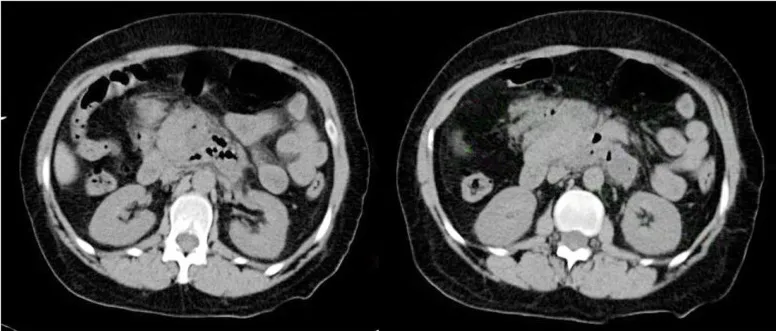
CT of the abdomen shows an abnormal, poorly defined collection (6.9 cm x 4.7 cm) of gas and inflammatory changes in the region of the head and uncinate process of the pancreas and dorsal and inferior to the body of the pancreas. A more focal (2.1 cm x 1.9 cm) fluid density along the posterior left aspect is noted.
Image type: radiology (ct)